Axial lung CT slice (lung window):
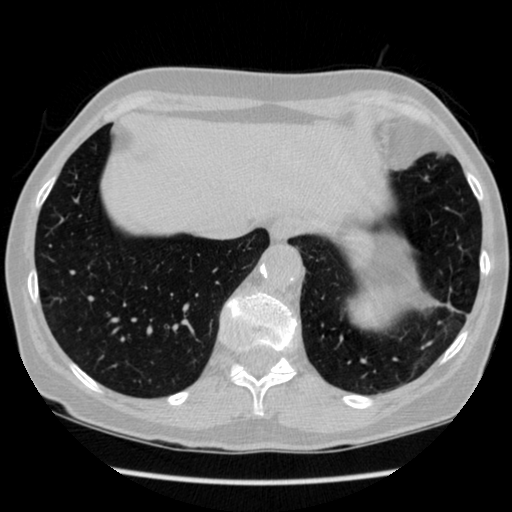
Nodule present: no